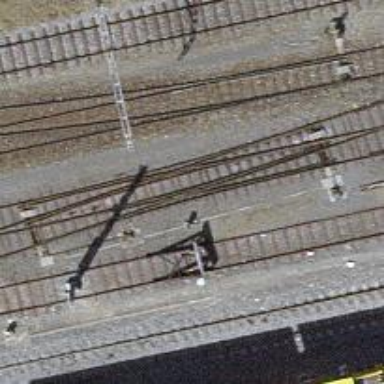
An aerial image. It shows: Railway switch.